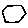
Label: hexagon